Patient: sex F, age 41
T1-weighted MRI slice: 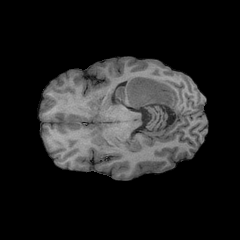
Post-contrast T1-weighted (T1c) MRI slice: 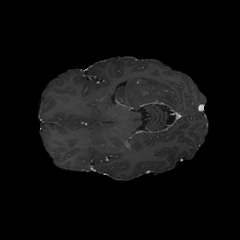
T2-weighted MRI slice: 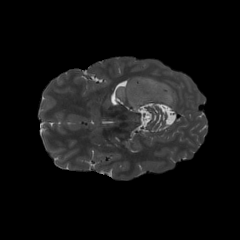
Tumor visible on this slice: yes
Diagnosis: Glioblastoma, IDH-wildtype
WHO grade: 4